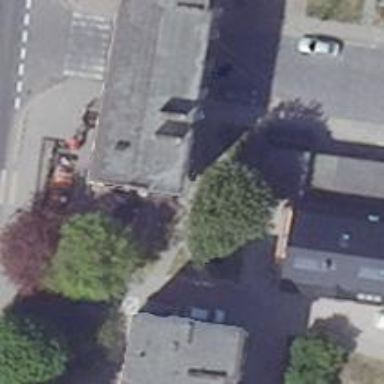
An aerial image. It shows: Restaurant.